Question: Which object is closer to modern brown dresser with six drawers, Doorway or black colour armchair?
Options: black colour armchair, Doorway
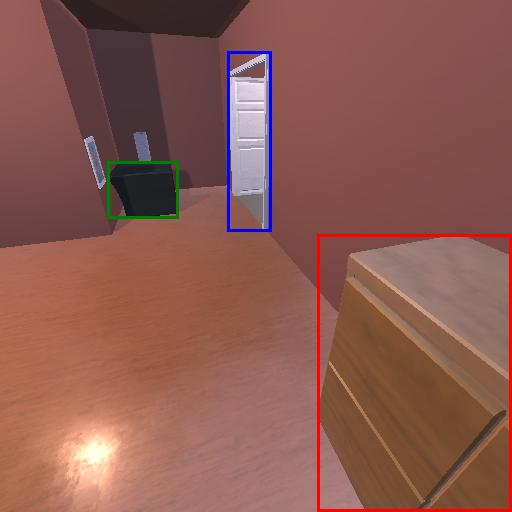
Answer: black colour armchair